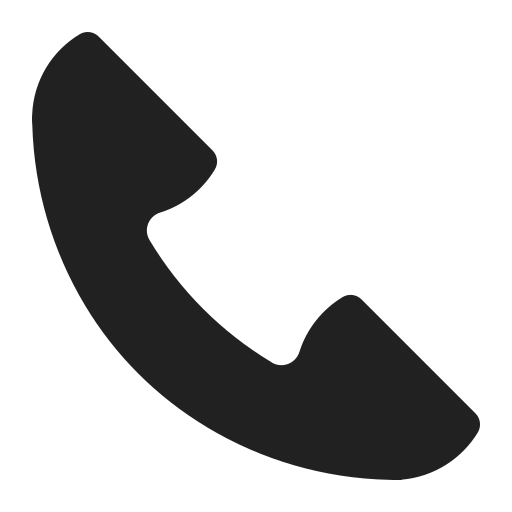
telephone receiver high contrast